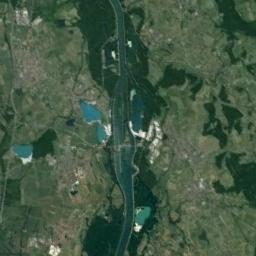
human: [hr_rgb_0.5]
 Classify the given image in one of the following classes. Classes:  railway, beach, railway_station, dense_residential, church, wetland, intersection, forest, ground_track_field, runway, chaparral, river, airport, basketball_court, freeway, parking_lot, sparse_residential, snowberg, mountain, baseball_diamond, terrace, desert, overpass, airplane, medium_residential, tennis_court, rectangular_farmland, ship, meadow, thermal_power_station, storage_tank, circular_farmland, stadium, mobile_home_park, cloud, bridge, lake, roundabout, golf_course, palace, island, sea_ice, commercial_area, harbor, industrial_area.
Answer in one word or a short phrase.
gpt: river